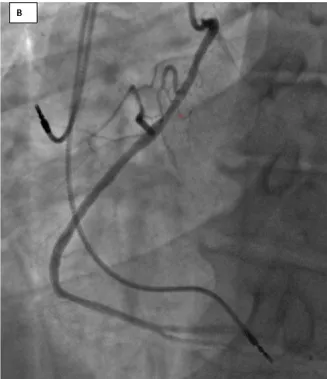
Initial coronary angiogram. (B) Right coronary artery had an anomalous origin from the ascending aorta.
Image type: radiology (x_ray)